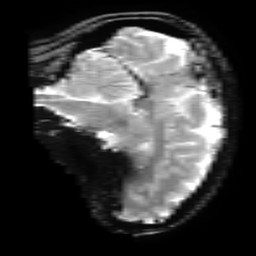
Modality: T2starw
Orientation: sagittal
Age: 36
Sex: female
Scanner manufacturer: ge
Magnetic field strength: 3 T
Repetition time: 0.65 s
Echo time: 0.02 s